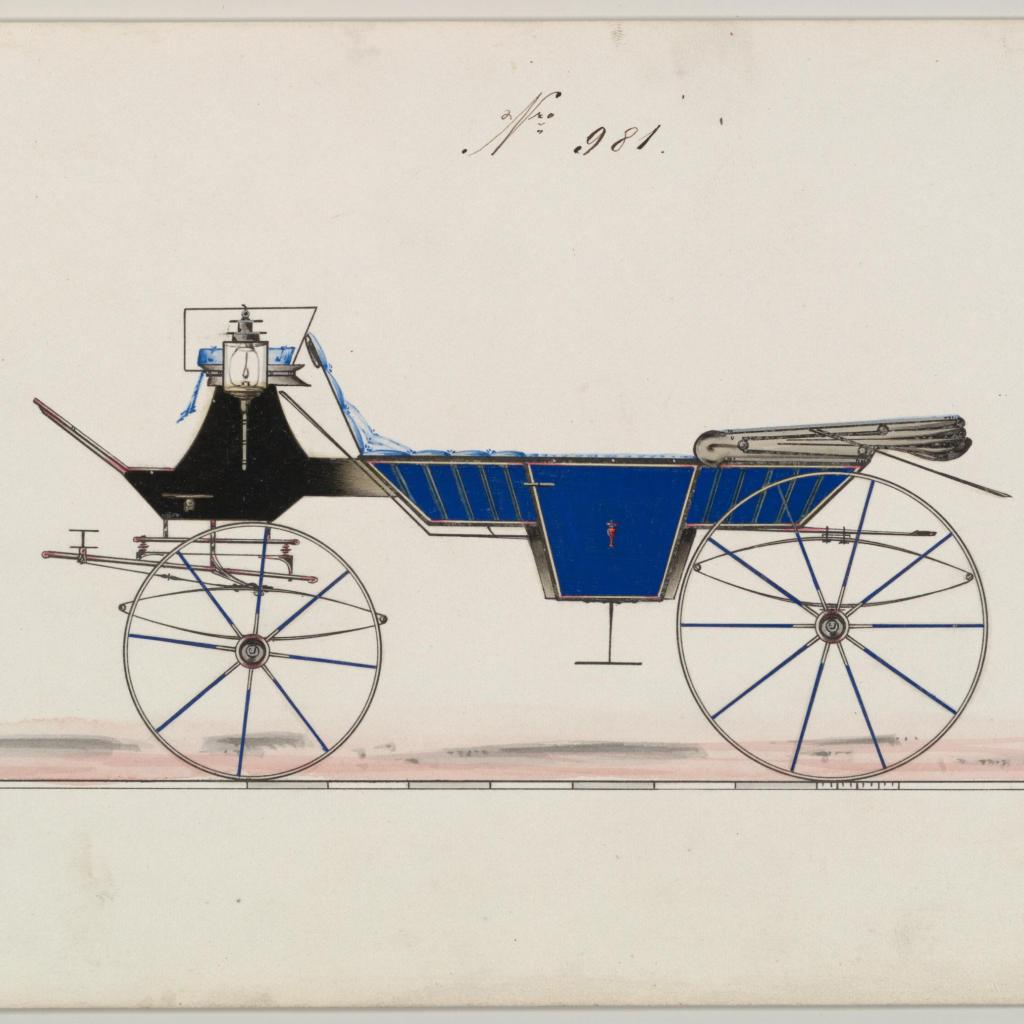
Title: Design for Vis-à-vis/ Caleche, no. 981
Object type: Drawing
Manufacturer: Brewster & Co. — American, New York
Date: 1850–70
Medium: Pen and black ink, watercolor and grouache with gum arabic
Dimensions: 6 1/16 x 9 1/8 in. (15.4 x 23.2 cm)
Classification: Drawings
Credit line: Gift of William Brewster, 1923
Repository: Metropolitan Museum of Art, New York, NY